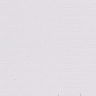
Metastatic tissue present: no